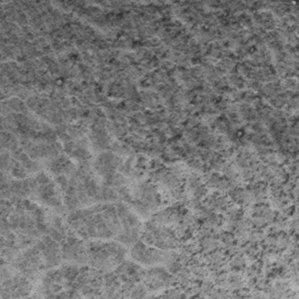
Label: frost